Question: I do not really know how to explain this in a clear manner. Please see attached image

I have a table with 4 different columns, 2 are identical to each other (NAME and QTY). The goal is to compare the differences between the QTY, however, in order to do it. I must:
1. sort the data
2. match the data item by item
This is not a big deal with small table but with 10 thousand rows, it takes me a few days to do it.
Pleas help me, I appreciate.
My logic is:
1. Sorted the first two columns (NAME and QTY)
2. For each value of second two columns (NAME and QTY), check if it match with first two column. If true, the insert the value.
3. For values are not matched, insert to new rows with offset from the rows that are in first two columns but not in second two columns
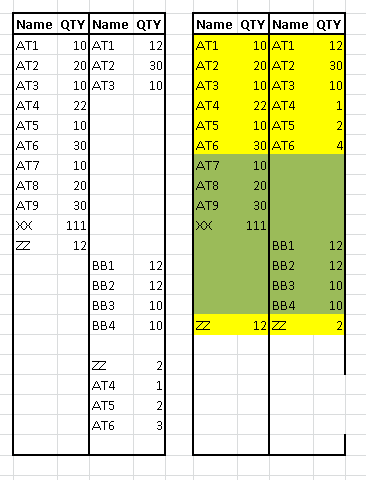
Answer:
Based on your above requirements, the logic totally changes and hence I am posting it as a different answer.
Also in your "" snapshot above, there is a slight error. As per logic 'SAMPLE10' cannot come above 'SAMPLE11'. It has to come after 'SAMPLE11'.
See the below snapshot

And here is the code :)
'''
Option Explicit
Sub sAMPLE()
Dim ws As Worksheet
Dim lastRow As Long, i As Long, newRow As Long, rw As Long
Dim aCell As Range, SrchRange As Range
Set ws = Sheets("Sheet1")
With ws
.Columns("A:B").Copy .Columns("G:G")
.Columns("G:H").Sort key1:=.Range("G2"), Order1:=xlAscending, Header:=xlYes, _
OrderCustom:=1, MatchCase:=False, Orientation:=xlTopToBottom, _
DataOption1:=xlSortNormal
.Columns("H:H").Insert Shift:=xlToRight, CopyOrigin:=xlFormatFromLeftOrAbove
lastRow = .Range("G" & Rows.Count).End(xlUp).Row
For i = 2 To lastRow
.Range("H" & i).Value = GetLastNumbers(.Range("G" & i).Value)
If .Range("H" & i).Value <> 0 Then
.Range("G" & i).Value = Left(.Range("G" & i).Value, _
Len(.Range("G" & i).Value) - Len(.Range("H" & i).Value))
End If
Next i
.Columns("G:H").Sort key1:=.Range("H2"), Order1:=xlAscending, Header:=xlYes, _
OrderCustom:=1, MatchCase:=False, Orientation:=xlTopToBottom, _
DataOption1:=xlSortNormal
For i = 2 To lastRow
If .Range("H" & i).Value <> 0 Then _
.Range("G" & i).Value = .Range("G" & i).Value & .Range("H" & i).Value
Next i
.Columns("H:H").Delete
newRow = lastRow
Set SrchRange = .Range("G2:G" & lastRow)
lastRow = .Range("C" & Rows.Count).End(xlUp).Row
.Range("I1").Value = "NAME": .Range("J1").Value = "QTY"
For i = 2 To lastRow
If Len(Trim(.Range("C" & i).Value)) <> 0 Then
Set aCell = SrchRange.Find(What:=.Range("C" & i).Value, LookIn:=xlFormulas, _
LookAt:=xlWhole, SearchOrder:=xlByRows, SearchDirection:=xlNext, _
MatchCase:=False, SearchFormat:=False)
If Not aCell Is Nothing Then
.Range("I" & aCell.Row).Value = .Range("C" & i).Value
.Range("J" & aCell.Row).Value = Application.Evaluate("=SUMPRODUCT((C2:C" & lastRow _
& "=" & """" & .Range("C" & i).Value & """" & ")*(D2:D" & lastRow & "))")
Else
newRow = newRow + 1
.Range("I" & newRow).Value = .Range("C" & i).Value
.Range("J" & newRow).Value = .Range("D" & i).Value
End If
End If
Next
lastRow = .Range("G" & Rows.Count).End(xlUp).Row
For i = lastRow To 2 Step -1
If .Range("G" & i).Value = .Range("G" & i - 1).Value Then
.Range("H" & i - 1).Value = .Range("H" & i).Value + .Range("H" & i - 1).Value
If Application.WorksheetFunction.CountA(.Range("I" & i & ":J" & i)) = 0 Then
.Range("G" & i & ":J" & i).Delete Shift:=xlUp
Else
.Range("G" & i & ":H" & i).Delete Shift:=xlUp
End If
End If
Next i
lastRow = .Range("I" & Rows.Count).End(xlUp).Row
newRow = .Range("G" & Rows.Count).End(xlUp).Row
If lastRow <= newRow Then Exit Sub
.Range("I" & newRow & ":J" & lastRow).Sort key1:=.Range("I" & newRow), Order1:=xlAscending, Header:=xlYes, _
OrderCustom:=1, MatchCase:=False, Orientation:=xlTopToBottom, _
DataOption1:=xlSortNormal
For i = lastRow To newRow Step -1
If .Range("I" & i).Value = .Range("I" & i - 1).Value Then
.Range("J" & i - 1).Value = .Range("J" & i).Value + .Range("J" & i - 1).Value
.Range("I" & i & ":J" & i).Delete Shift:=xlUp
End If
Next i
End With
End Sub
Function GetLastNumbers(strVal As String) As Long
Dim j As Long, strTemp As String
For j = Len(strVal) To 1 Step -1
If Not IsNumeric(Mid(strVal, j, 1)) Then Exit For
strTemp = Mid(strVal, j, 1) & strTemp
Next j
GetLastNumbers = Val(Trim(strTemp))
End Function
'''